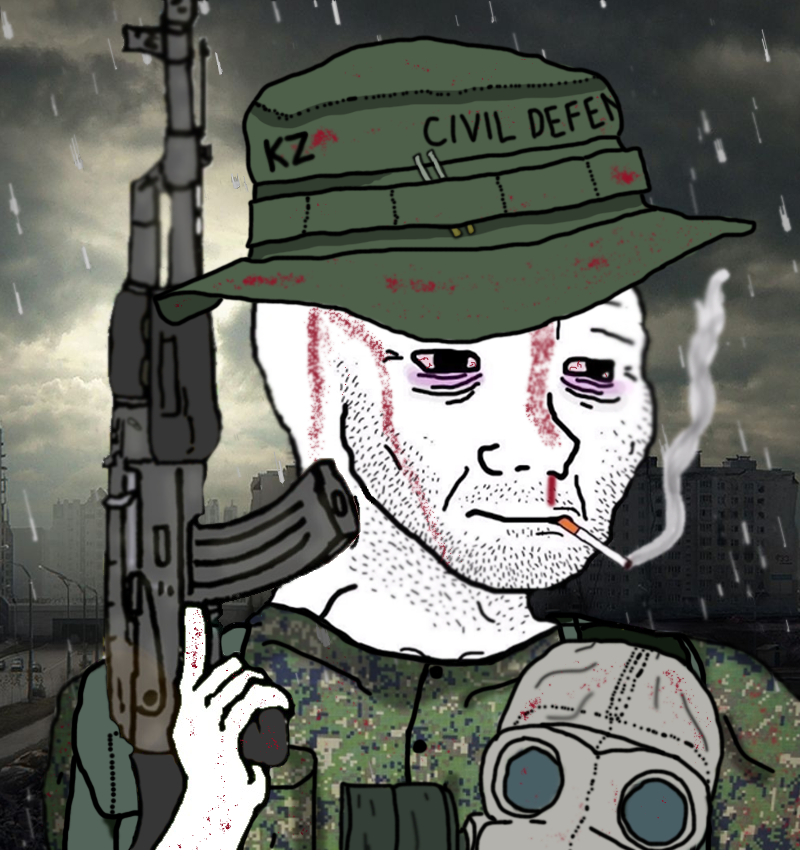
Label: 5_Doomer